Question: Facebook like buttons are used in a number of locations throughout <URL>, implemented via a robust XFBML setup, and have historically worked perfectly well.
As of yesterday (in line with no discernable changes that I'm aware of), it seems that an inline style of 'visibility: hidden' is being programatically applied to the container div of the 'count' element of the like button. If you use firebug, you can clearly see the this element is present and functioning (e.g., correct count, 'liking' increments count, etc), however, the element is simply invisible.
I'm struggling to understand why this may be, and/or to fix the symptoms.
Does anybody have an understanding of why this may be occuring, or alternatively, a jQuery-based solution to forcibly remove the inline attribute once the iframe content has loaded? Is the latter even feasible (no matter how hacky/clunky)?
Additionally, the 'like' button in the top right, which references a Facebook URL (the site's Facebook page), works correctly - however this uses a different type of like button which outputs different markup, leading me to believe that the problem is not in which case nescessarily to do with the targeting of the like...
Screenshot attached.

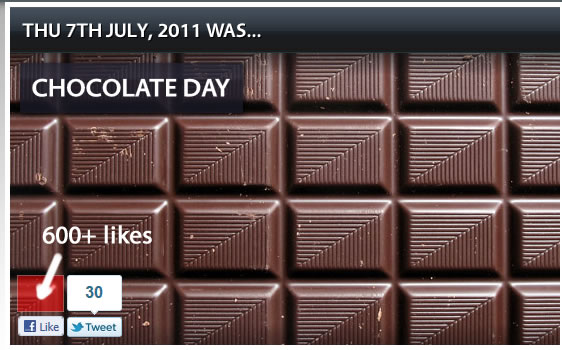
Answer: This appears to have resolved itself; suspect bug at Facebook's end?